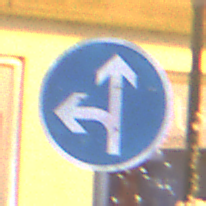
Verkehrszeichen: VorgeschriebeneFahrtrichtungGeradeausOderLinks
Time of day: Night
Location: Outdoor (Urban)
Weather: Overcast
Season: Winter
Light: Artificial